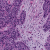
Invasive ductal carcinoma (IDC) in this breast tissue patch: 1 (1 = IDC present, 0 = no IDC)